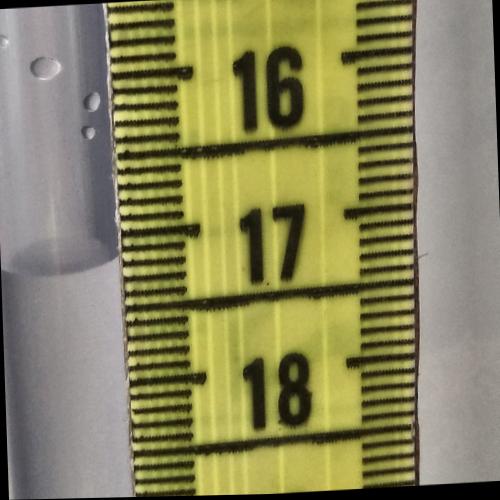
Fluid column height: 17.2 cm